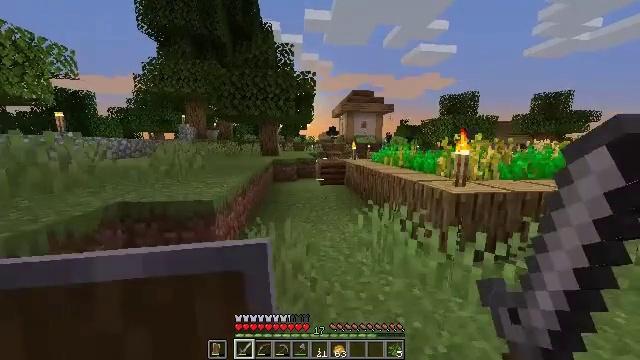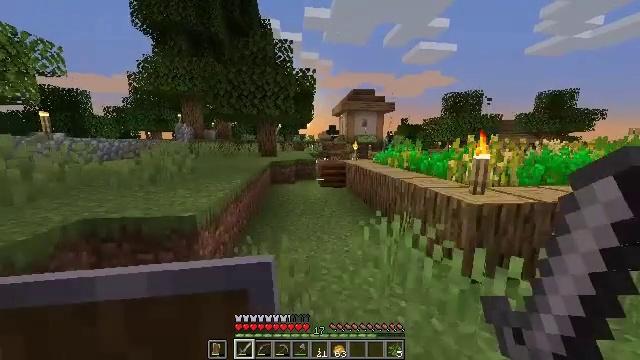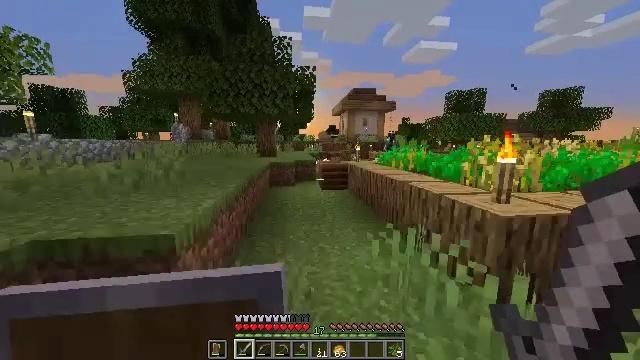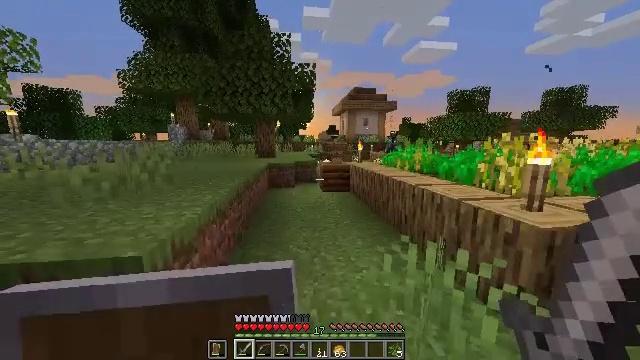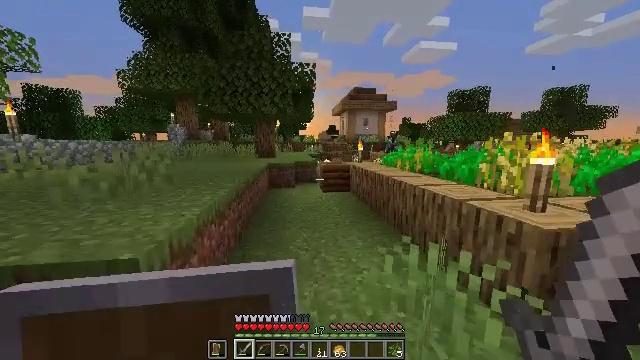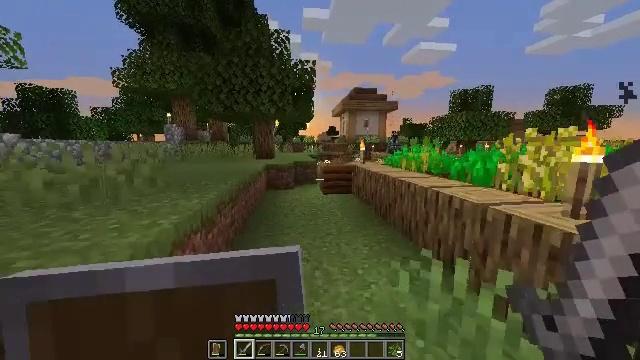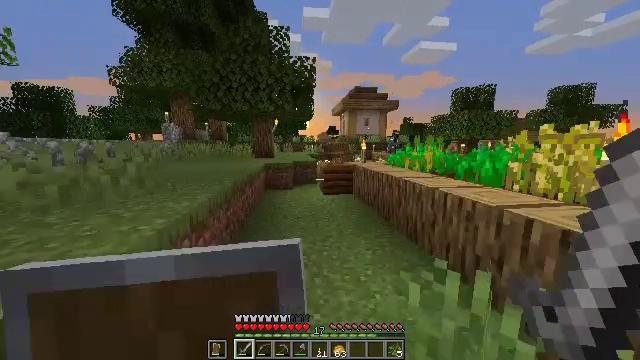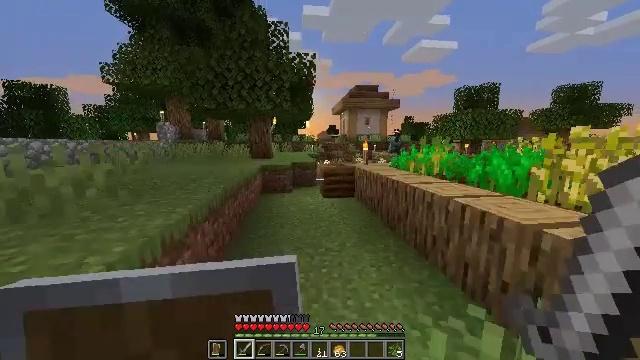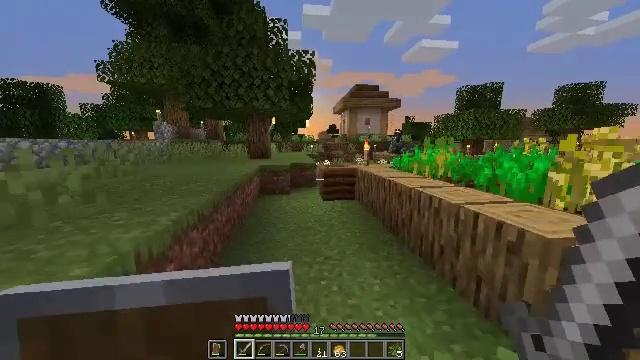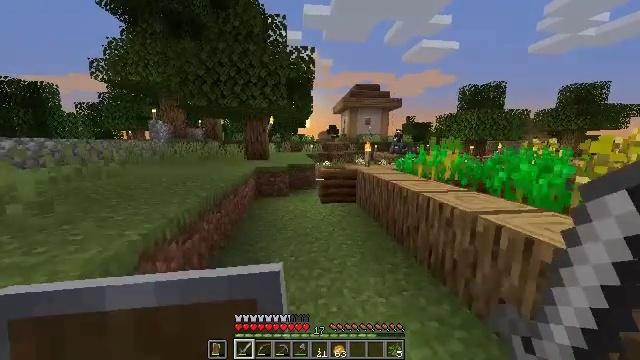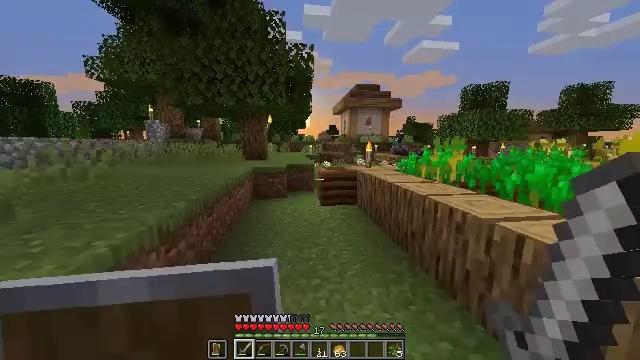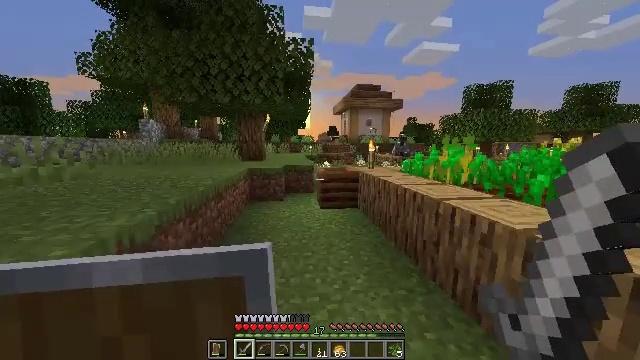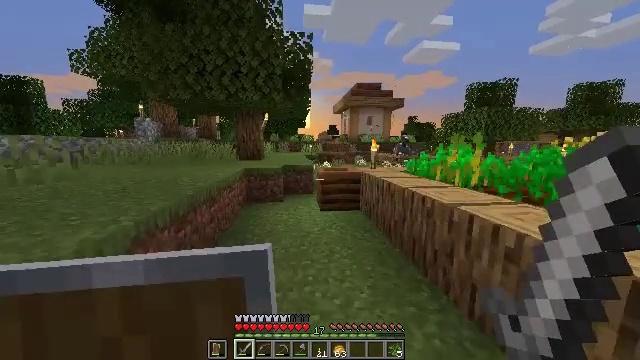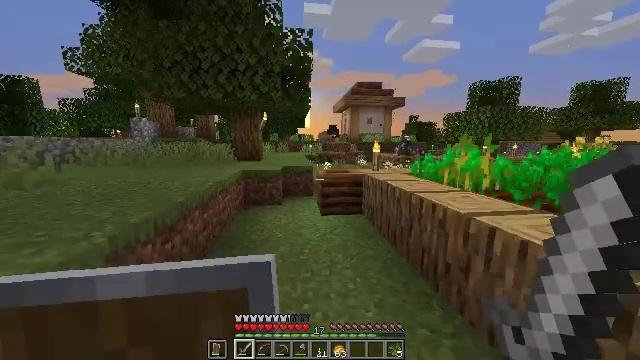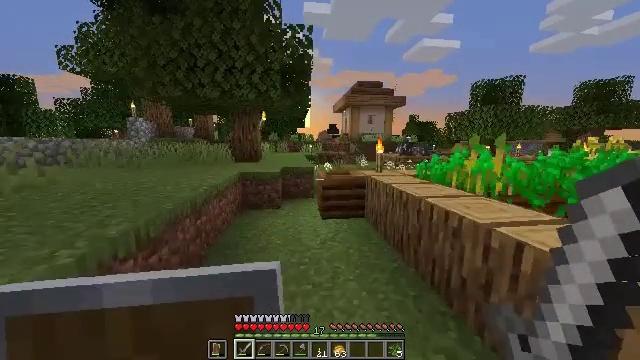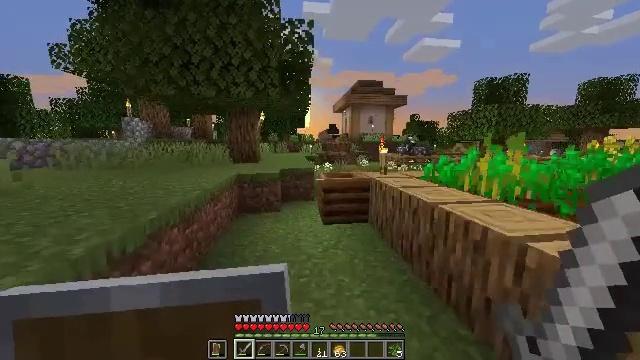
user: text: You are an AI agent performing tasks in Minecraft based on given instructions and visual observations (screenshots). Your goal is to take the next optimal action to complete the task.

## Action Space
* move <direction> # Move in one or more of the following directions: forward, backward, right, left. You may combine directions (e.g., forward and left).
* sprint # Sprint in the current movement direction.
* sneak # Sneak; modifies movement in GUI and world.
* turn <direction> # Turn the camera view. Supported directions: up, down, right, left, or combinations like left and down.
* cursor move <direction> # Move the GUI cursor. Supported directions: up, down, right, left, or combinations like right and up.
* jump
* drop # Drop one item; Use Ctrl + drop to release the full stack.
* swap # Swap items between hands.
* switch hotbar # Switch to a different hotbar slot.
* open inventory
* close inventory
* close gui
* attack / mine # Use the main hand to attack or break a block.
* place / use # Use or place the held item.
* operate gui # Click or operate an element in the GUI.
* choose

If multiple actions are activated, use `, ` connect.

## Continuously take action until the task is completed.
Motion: motion action
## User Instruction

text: Use glass in the crafting table to create a glass bottle.
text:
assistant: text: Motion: move forward
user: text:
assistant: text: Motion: move forward
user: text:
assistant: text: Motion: move forward
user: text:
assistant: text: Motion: move forward
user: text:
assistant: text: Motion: move forward
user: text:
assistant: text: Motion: move forward
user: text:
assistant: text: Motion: move forward
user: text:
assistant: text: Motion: move forward
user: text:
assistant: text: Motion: move forward
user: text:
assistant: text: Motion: move forward
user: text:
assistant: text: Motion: move forward
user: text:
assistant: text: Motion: move forward
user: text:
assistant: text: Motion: move forward
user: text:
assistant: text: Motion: move forward
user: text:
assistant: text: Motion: move forward and move left
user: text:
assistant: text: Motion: move forward and move left
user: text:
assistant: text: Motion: move forward
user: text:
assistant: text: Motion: move forward
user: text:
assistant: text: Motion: move forward
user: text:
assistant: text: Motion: move forward
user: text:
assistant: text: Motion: move forward
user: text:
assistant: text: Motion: move forward
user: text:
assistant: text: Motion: move forward
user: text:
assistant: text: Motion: move forward, jump
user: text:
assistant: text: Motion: move forward, jump
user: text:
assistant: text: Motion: move forward, jump
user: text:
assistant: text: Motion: move forward
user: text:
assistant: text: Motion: move forward
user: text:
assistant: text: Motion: move forward
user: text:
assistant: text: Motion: move forward, turn right and up